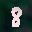
Label: 8